Current action and preconditions to check: trajectory_clear

Your task: For each precondition in the list above, predict whether it will hold at this action.

Consider the current scene as observed from the mobile robot's camera, and analyze the predicted future states of all dynamic agents (e.g., people, animals, vehicles, or any moving entities) within the NEXT SECOND.

IMPORTANT: Only answer "very likely" if you are absolutely certain—based on strong, clear evidence—that a dynamic agent will violate the precondition in the predicted future state. Do NOT answer "very likely" for unlikely, ambiguous, or low-probability risks.

Ask yourself for each precondition: Is there a high probability, with clear and convincing evidence, that the predicted future states of any dynamic agent will interfere with the predicted future state of the currently executing action within the NEXT SECOND, causing that precondition to fail?

Assess the risk level based on these predictions. Use "likely" or "very likely" if motions create a clear risk of interference.

Use "neutral" or "improbable" if agents are nearby but their predicted paths are clearly diverging or non-conflicting.

Failure Risk Categories: "very improbable", "improbable", "neutral", "likely", "very likely"

Answer Format: Output ONLY the probability_of_failure value from these categories: "very improbable", "improbable", "neutral", "likely", "very likely"

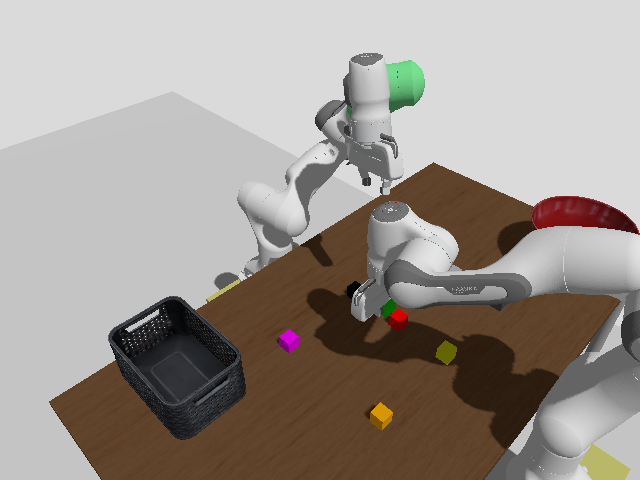

Answer: neutral